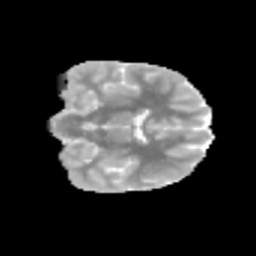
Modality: MD
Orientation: coronal
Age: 13
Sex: female
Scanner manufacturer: siemens
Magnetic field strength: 3 T
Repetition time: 3.8 s
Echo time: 0.07 s